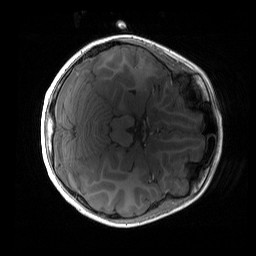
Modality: T1w
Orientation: axial
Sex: female
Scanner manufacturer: siemens
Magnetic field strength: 3 T
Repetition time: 1.9 s
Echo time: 0.00243 s